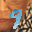
Label: 9